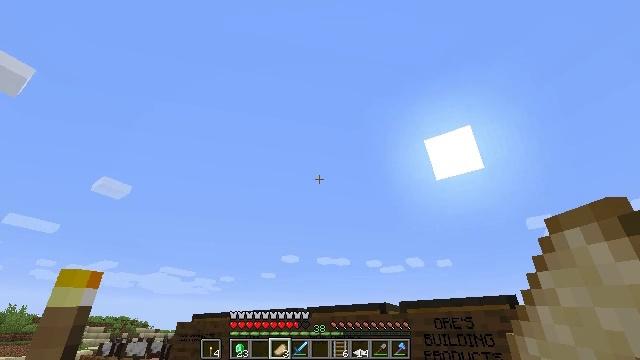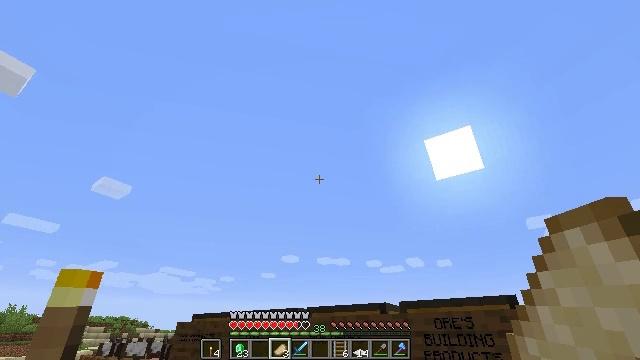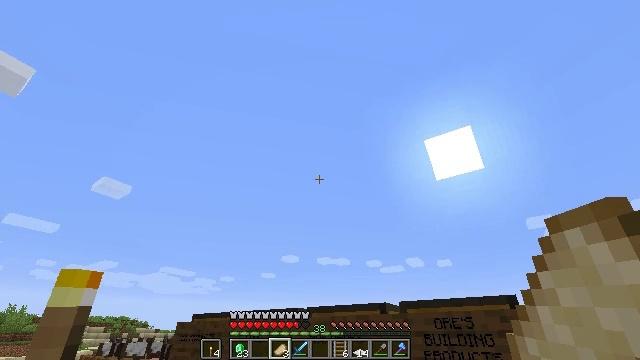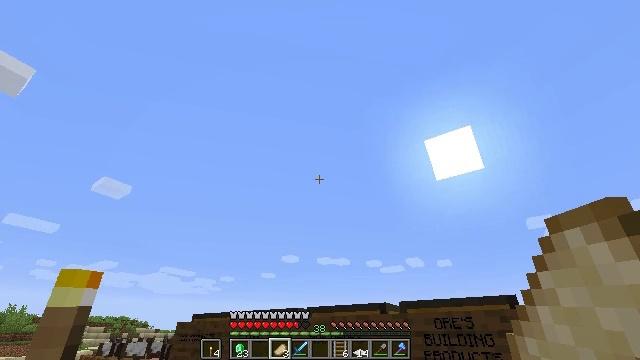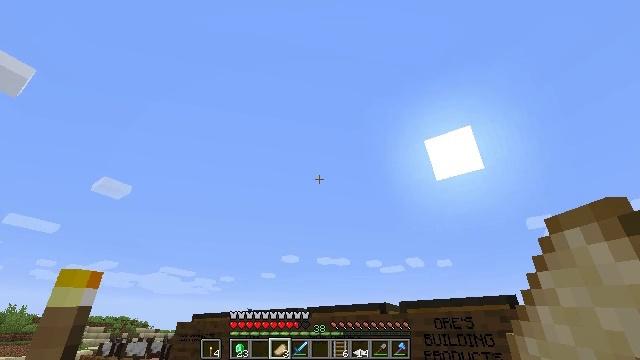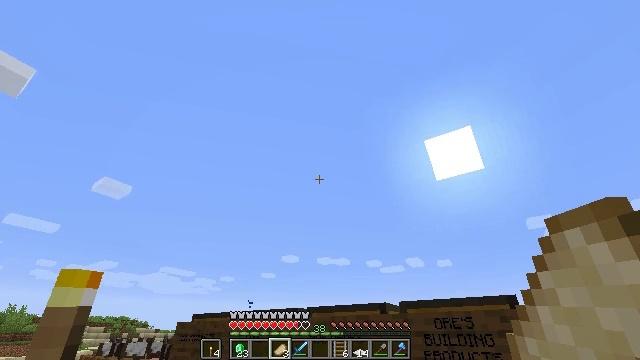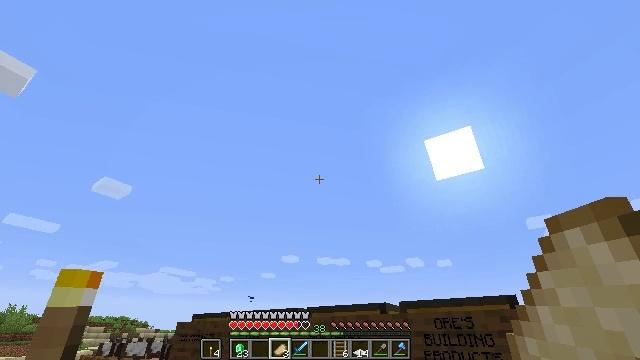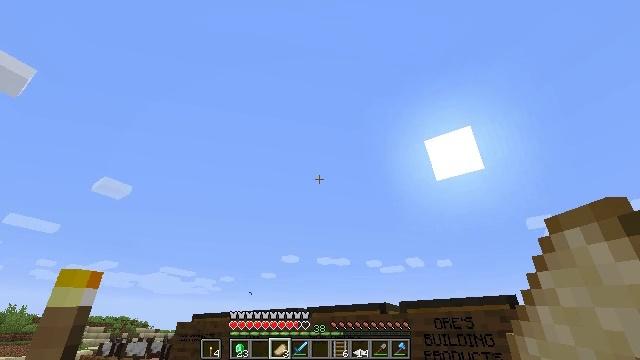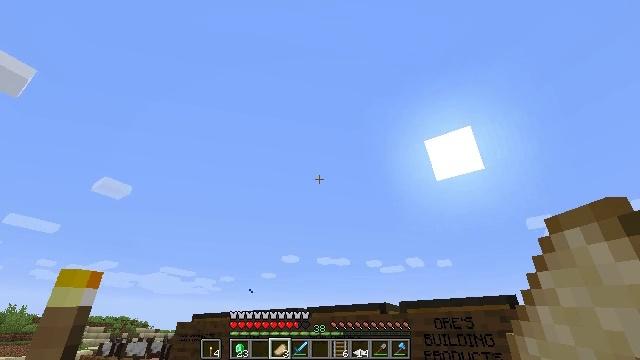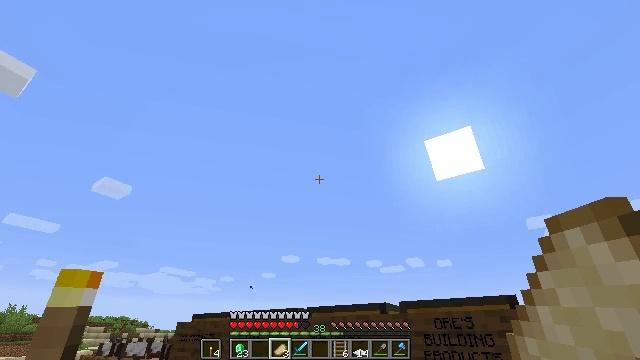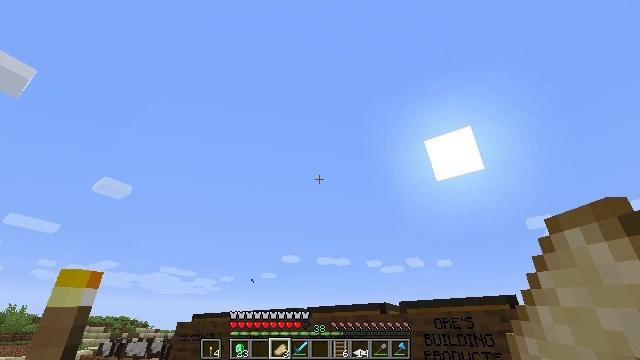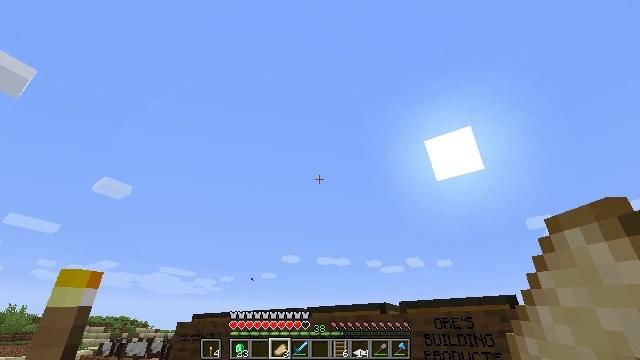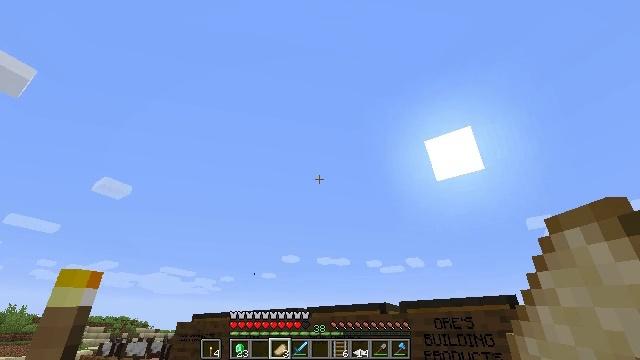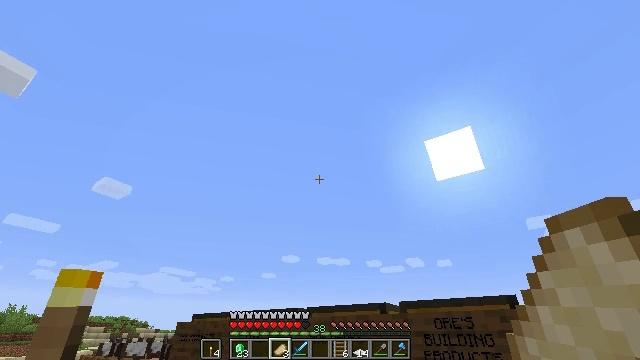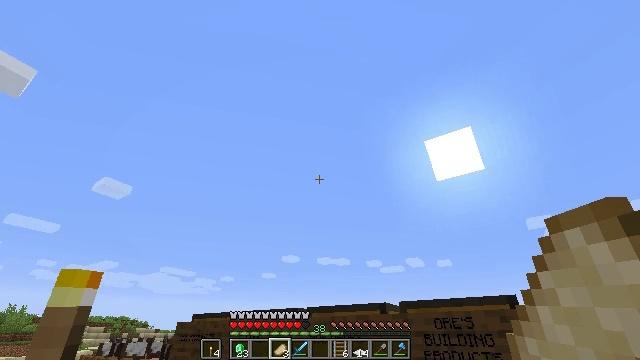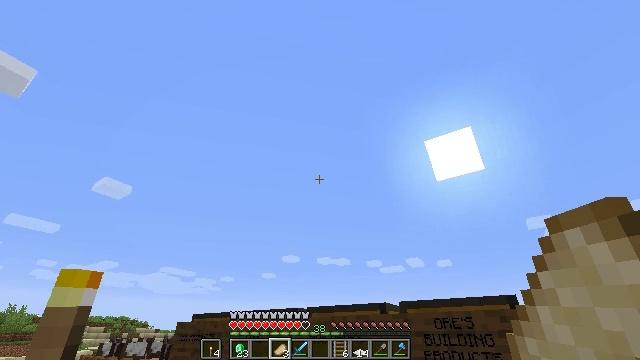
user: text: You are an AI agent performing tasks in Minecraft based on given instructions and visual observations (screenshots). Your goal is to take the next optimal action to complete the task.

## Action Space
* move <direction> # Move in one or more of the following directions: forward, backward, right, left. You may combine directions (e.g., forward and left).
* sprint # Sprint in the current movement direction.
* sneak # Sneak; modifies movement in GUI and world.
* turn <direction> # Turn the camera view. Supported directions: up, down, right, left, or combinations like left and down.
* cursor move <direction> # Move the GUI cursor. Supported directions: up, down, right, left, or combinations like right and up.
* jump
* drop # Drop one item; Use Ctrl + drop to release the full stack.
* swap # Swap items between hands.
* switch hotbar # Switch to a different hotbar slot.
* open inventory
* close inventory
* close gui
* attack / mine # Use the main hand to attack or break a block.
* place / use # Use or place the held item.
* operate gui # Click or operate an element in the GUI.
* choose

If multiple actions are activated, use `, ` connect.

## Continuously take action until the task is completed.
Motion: motion action
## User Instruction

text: Mine the blast furnace.
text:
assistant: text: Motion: use / place
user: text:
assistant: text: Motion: use / place
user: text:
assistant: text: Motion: use / place
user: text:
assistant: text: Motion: use / place
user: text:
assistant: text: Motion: use / place
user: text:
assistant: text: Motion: use / place
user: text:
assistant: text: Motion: use / place
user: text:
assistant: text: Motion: use / place
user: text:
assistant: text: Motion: use / place
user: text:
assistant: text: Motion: use / place
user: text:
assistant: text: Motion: use / place
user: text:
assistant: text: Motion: use / place
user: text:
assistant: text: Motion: use / place
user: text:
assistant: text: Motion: use / place
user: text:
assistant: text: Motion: use / place
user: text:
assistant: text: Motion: use / place
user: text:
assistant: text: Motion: use / place
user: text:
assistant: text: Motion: use / place
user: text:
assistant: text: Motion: use / place
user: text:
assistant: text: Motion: use / place
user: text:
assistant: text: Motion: use / place
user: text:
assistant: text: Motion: use / place
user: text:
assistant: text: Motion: use / place
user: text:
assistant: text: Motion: use / place
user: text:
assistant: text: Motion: use / place
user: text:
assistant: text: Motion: use / place
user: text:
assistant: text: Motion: use / place
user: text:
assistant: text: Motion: use / place
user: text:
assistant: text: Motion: use / place
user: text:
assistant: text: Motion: use / place